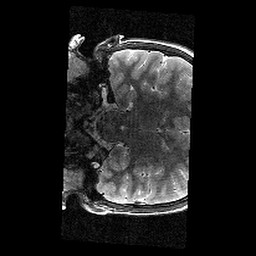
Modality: T2w
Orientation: coronal
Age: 12
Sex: female
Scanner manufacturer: siemens
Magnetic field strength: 3 T
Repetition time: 9.23 s
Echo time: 0.067 s